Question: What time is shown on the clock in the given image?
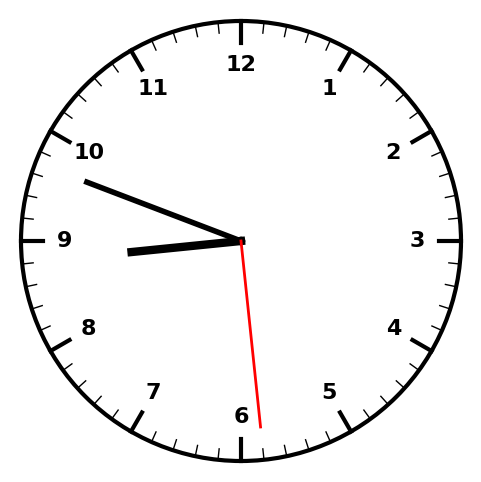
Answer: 08:48:29